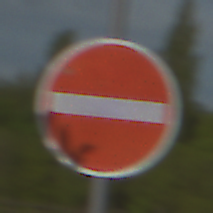
Verkehrszeichen: VerbotDerEinfahrt
Umgebung: Outdoor, Suburban
Tageszeit: MorningAfternoon
Wetter: PartlyCloudy
Licht: Natural
Jahreszeit: NotSpecified
Kontrast: HighContrast